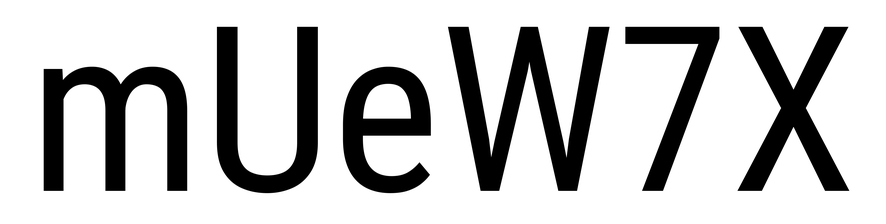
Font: Roboto_Condensed_Regular